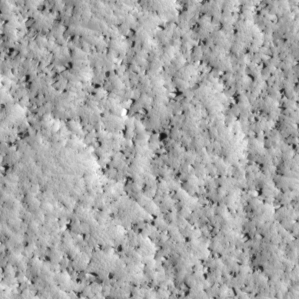
Label: non_frost